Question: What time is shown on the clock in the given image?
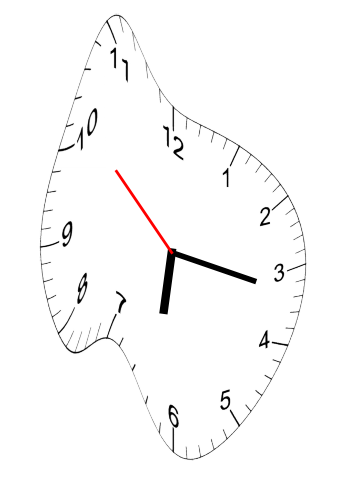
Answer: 06:16:52